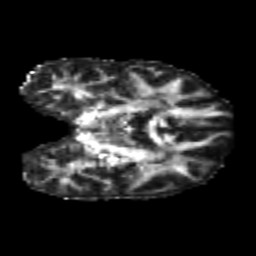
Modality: FA
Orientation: coronal
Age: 20
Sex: male
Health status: healthy
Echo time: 0.074 s